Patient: sex M, age 17
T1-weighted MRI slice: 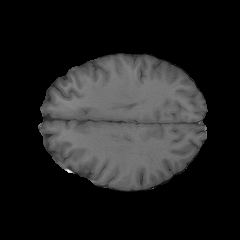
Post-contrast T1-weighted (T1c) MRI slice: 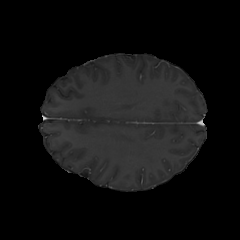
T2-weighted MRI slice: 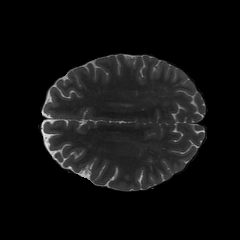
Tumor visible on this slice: no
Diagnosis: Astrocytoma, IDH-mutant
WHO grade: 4